Question: Is there any way to guarentee onAttach will work?
'''
@Override
public void onAttach(Activity activity) {
super.onAttach(activity);
}
'''
If I call getActivity() later down in the fragment, should I be concerned and always do:
'''
if(getActivity()!=null)
'''
And what should I do if it is null?
The order of the fragment flow is:

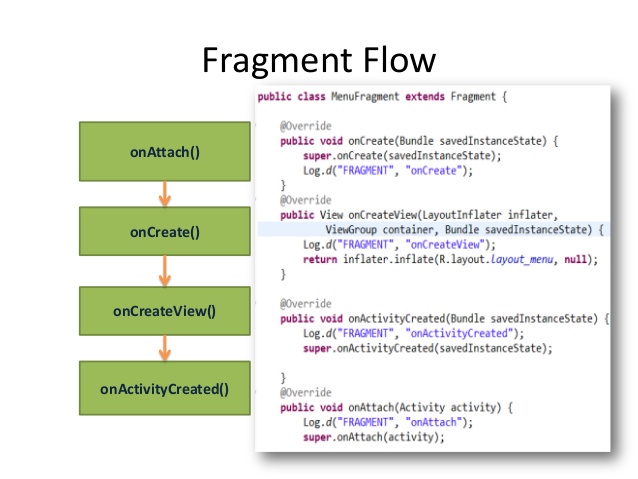
Answer: > If I call getActivity() later down in the fragment, should I be concerned and always do: if(getActivity()!=null)
That would depend upon the nature of "later down in the fragment". While on the main application thread, in between calls to 'onAttach()' and 'onDetach()', 'getActivity()' should return a non-'null' value. However:
- If your fragment is managing an 'AsyncTask' or other background thread, calls on that thread could be going on while attaching/detaching is occurring (e.g., configuration change), and therefore such background threads should not be trying to reference the activity- If you have methods that you're not sure are called between 'onAttach()' and 'onDetach()', practice defensive programming and validate that the 'Activity' that you get back from 'getActivity()' is not 'null'
> And what should I do if it is null?
Fail gracefully. Beyond that, we have no way of advising you, as we have no idea what you are trying to do with the activity.